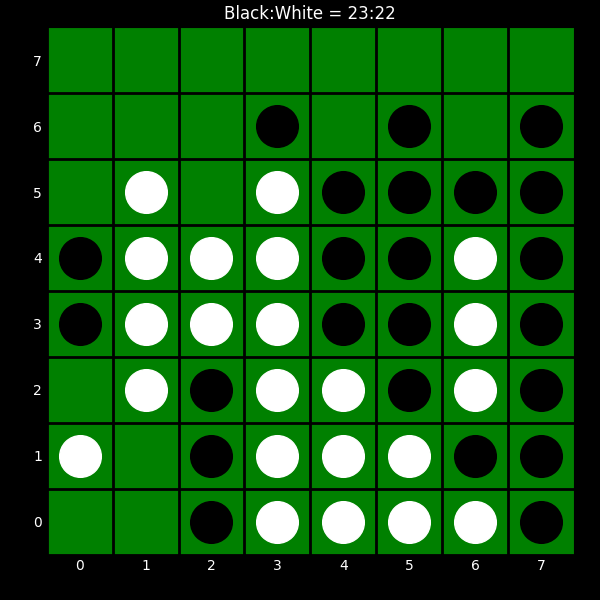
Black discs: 23
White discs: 22